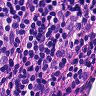
Metastatic tissue present: yes